Field crop: tomato
Growth stage: 2
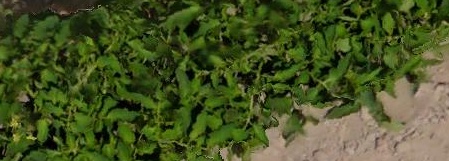
Species: tomato